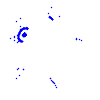
Particle: electron